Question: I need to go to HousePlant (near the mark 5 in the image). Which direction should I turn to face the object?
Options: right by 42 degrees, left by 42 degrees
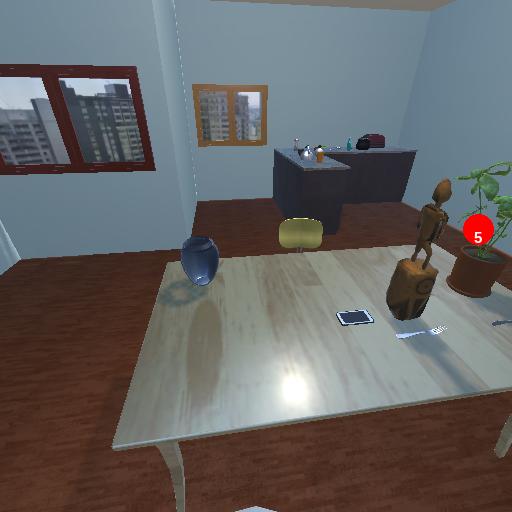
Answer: right by 42 degrees